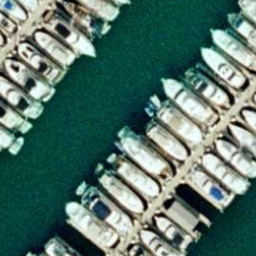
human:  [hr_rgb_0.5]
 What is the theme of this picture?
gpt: harbor

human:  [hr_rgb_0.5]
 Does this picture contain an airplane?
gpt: no

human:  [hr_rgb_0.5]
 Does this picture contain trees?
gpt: no

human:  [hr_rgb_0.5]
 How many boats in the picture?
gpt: twenty